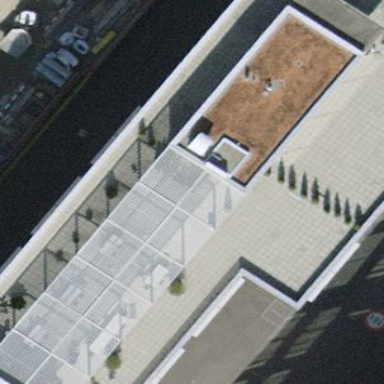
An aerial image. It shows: Bicycle parking area with wall loops.